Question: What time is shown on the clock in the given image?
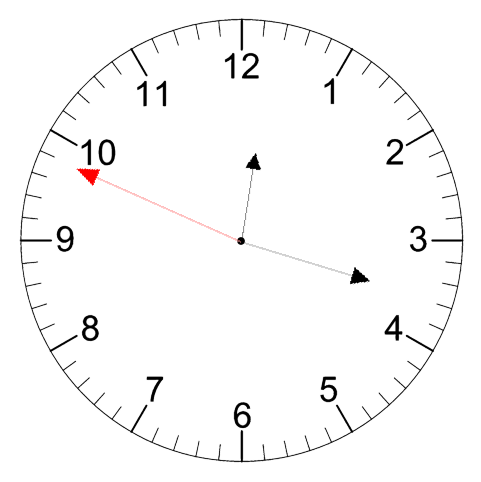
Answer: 12:17:49